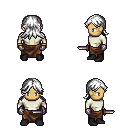
a pixel art fantasy rpg character, male body template, human, tanned skin, white long-sleeve shirt, robe skirt, white loose hair, metal gloves, black shoes, dagger, four views (front, back, left, right), 2x2 character sprite sheet, small pixel art, hard edges, no anti-aliasing